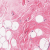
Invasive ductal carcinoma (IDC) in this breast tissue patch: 0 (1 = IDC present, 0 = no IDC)